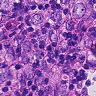
Metastatic tissue present: yes